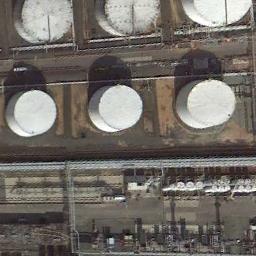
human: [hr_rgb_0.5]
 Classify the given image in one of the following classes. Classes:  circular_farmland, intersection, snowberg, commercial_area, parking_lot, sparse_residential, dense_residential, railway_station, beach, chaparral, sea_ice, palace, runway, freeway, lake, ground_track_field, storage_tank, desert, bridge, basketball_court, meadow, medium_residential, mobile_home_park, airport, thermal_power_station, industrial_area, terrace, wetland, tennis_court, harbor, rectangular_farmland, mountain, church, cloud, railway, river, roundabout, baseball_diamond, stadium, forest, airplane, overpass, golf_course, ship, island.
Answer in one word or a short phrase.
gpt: storage_tank